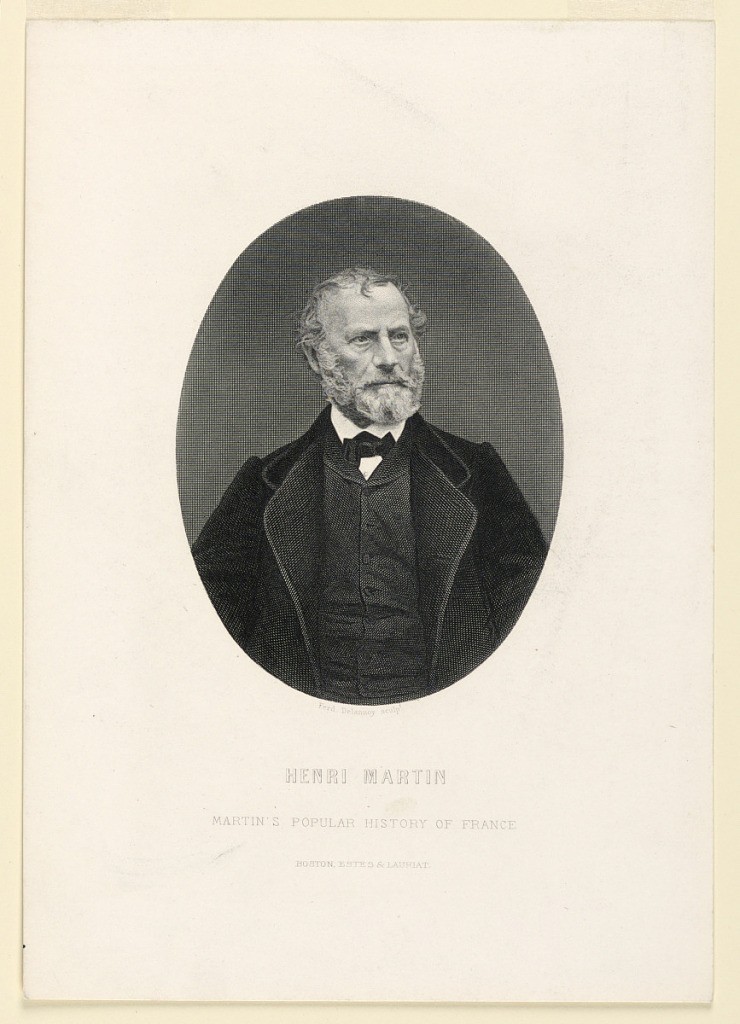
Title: Portrait of Henri Martin
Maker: Ferdinand Delannoy
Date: ca. 1880
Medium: Engraving on paper
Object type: Print
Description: Within an oval is a half-length portrait of the French historian, Henri Martin (1810-1883), shown facing frontally, his gaze directed toward the right. He wears a short beard and black bow tie. Illustration for Martin's "Popular History of France."